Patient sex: M
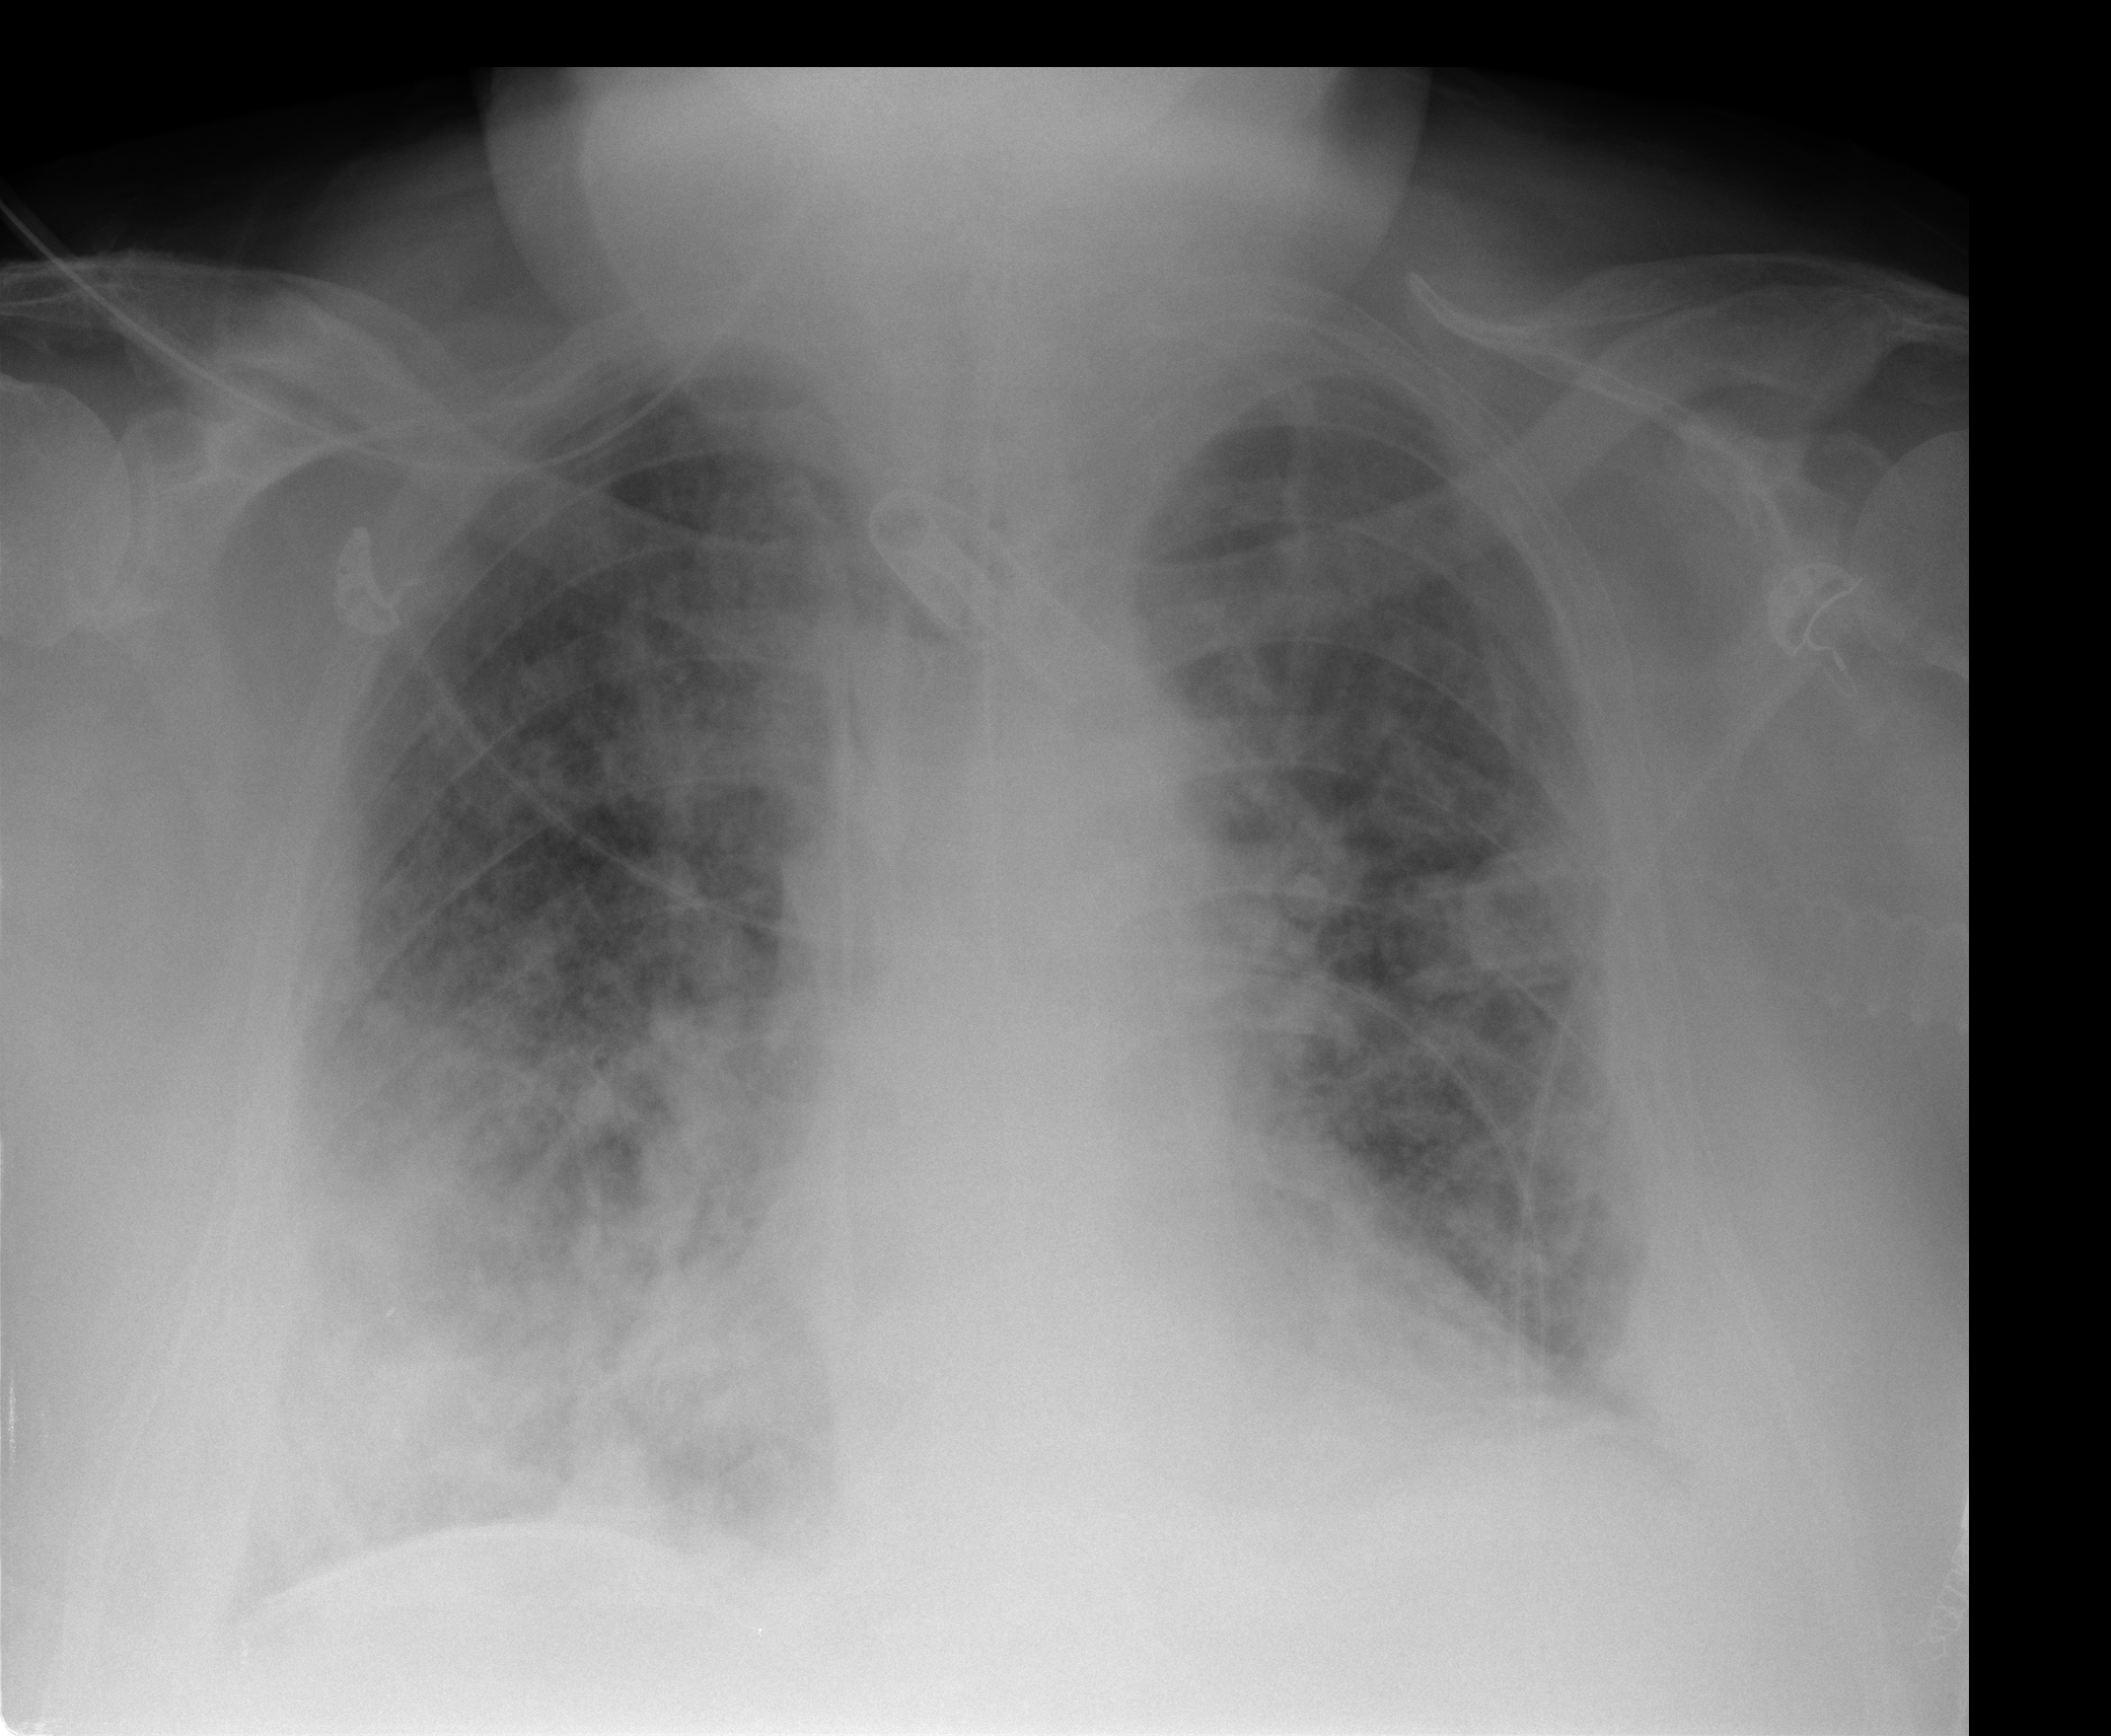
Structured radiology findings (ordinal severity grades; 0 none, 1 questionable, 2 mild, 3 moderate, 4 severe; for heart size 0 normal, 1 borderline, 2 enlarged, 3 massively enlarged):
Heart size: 0
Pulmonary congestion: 2
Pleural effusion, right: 0
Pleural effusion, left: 2
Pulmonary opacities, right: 3
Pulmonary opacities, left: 2
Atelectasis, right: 3
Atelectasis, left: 2